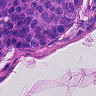
Metastatic tissue present: yes